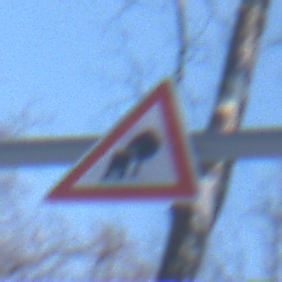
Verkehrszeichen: UnzureichendesLichtraumprofil
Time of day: MorningAfternoon
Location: Outdoor (Nature)
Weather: Clear
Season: Winter
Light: Natural